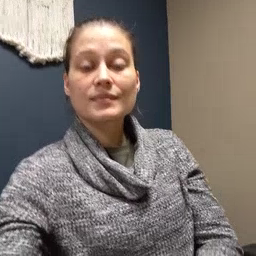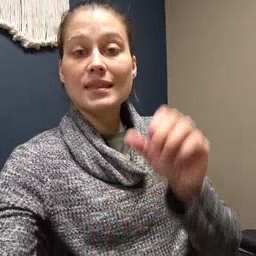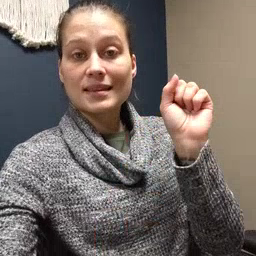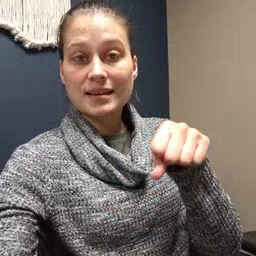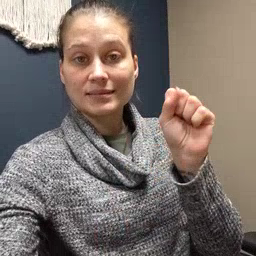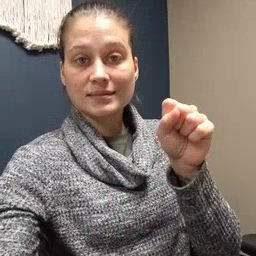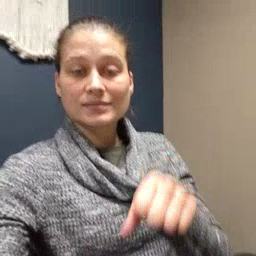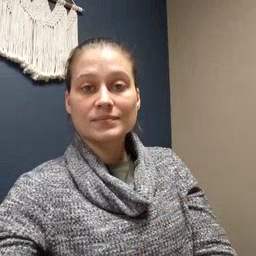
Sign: yes